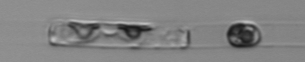
Label: Guinardia_delicatula_TAG_internal_parasite